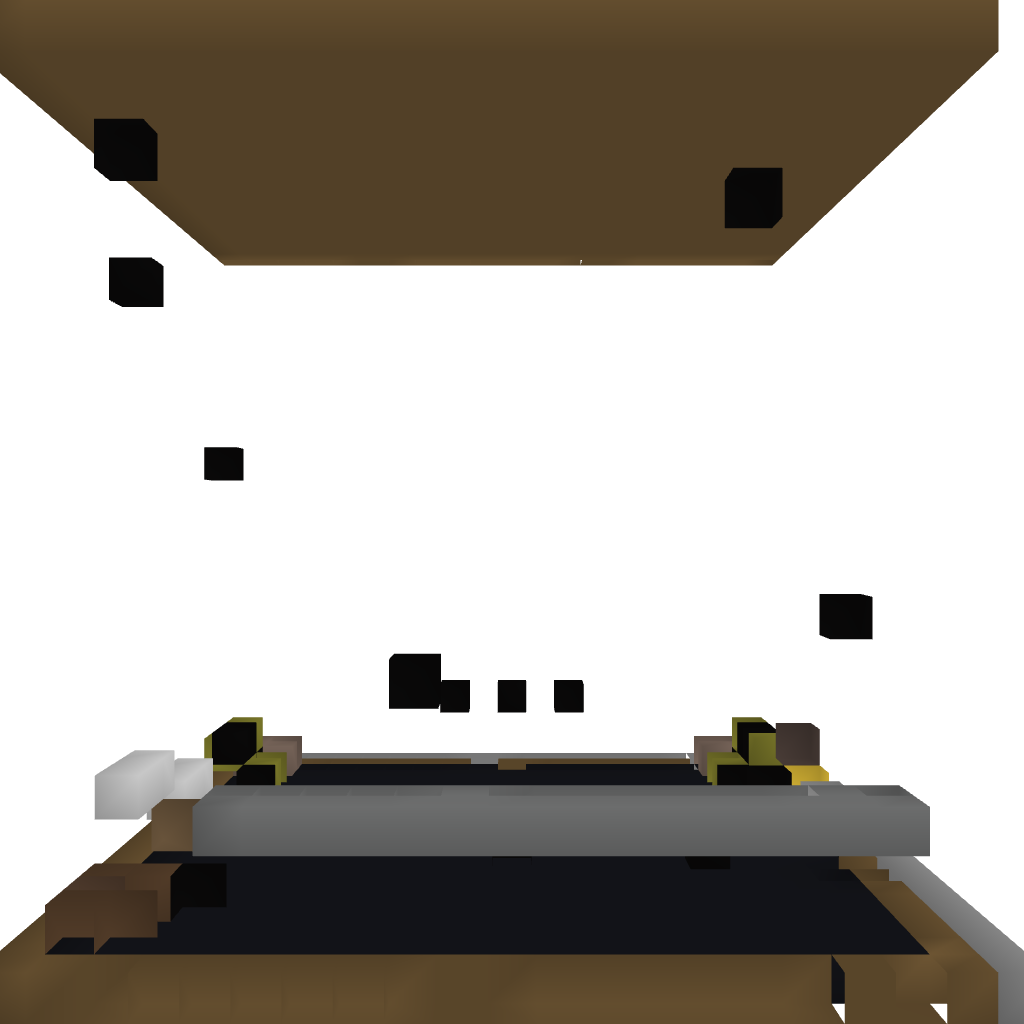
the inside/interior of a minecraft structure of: My House By niero